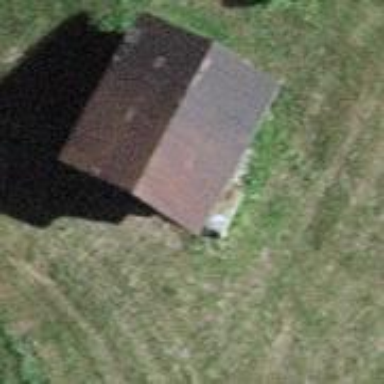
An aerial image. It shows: Rural barn.